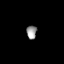
Tissue: prostate
Cell type: Fibroblasts
Senescence score: 0.7135
Nuclear area (px): 135
Mean DAPI intensity: 151.504